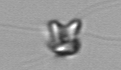
Label: Pyramimonas_longicauda